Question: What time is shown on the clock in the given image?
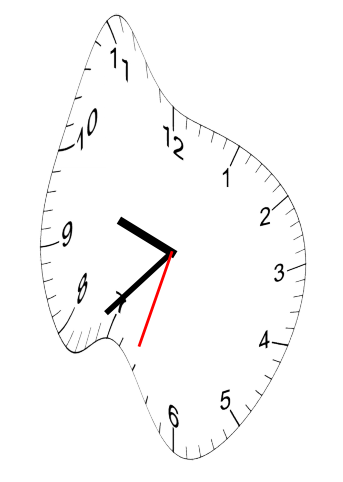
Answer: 09:37:33